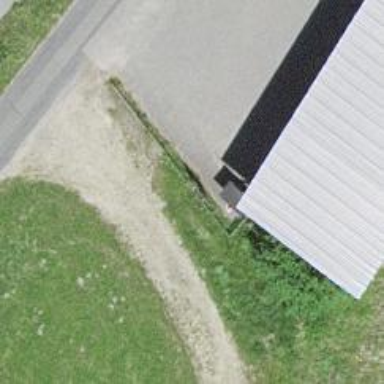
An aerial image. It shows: Recycling center for green and garden waste.